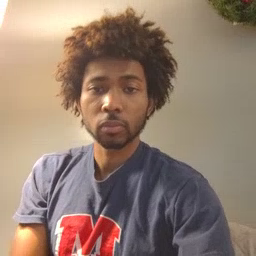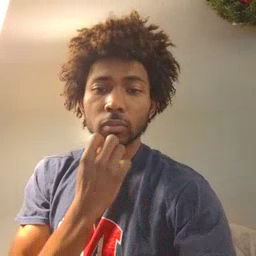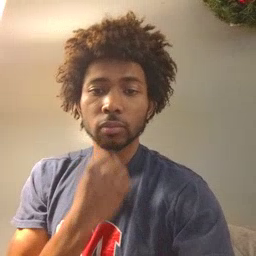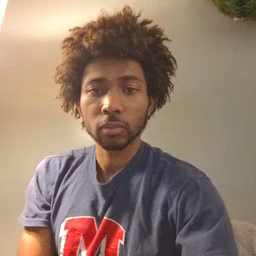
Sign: underwear